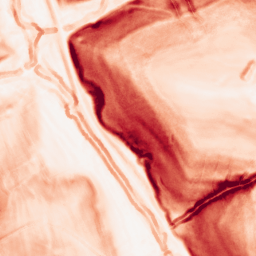
Category: morphological
Decomposition family: morphological_gradient
Decomposition parameters: size: 3
shape: disk
Upsampling method: cubic_mitchell
Upsampling parameters: scale: 8
Upsampling scale: 8